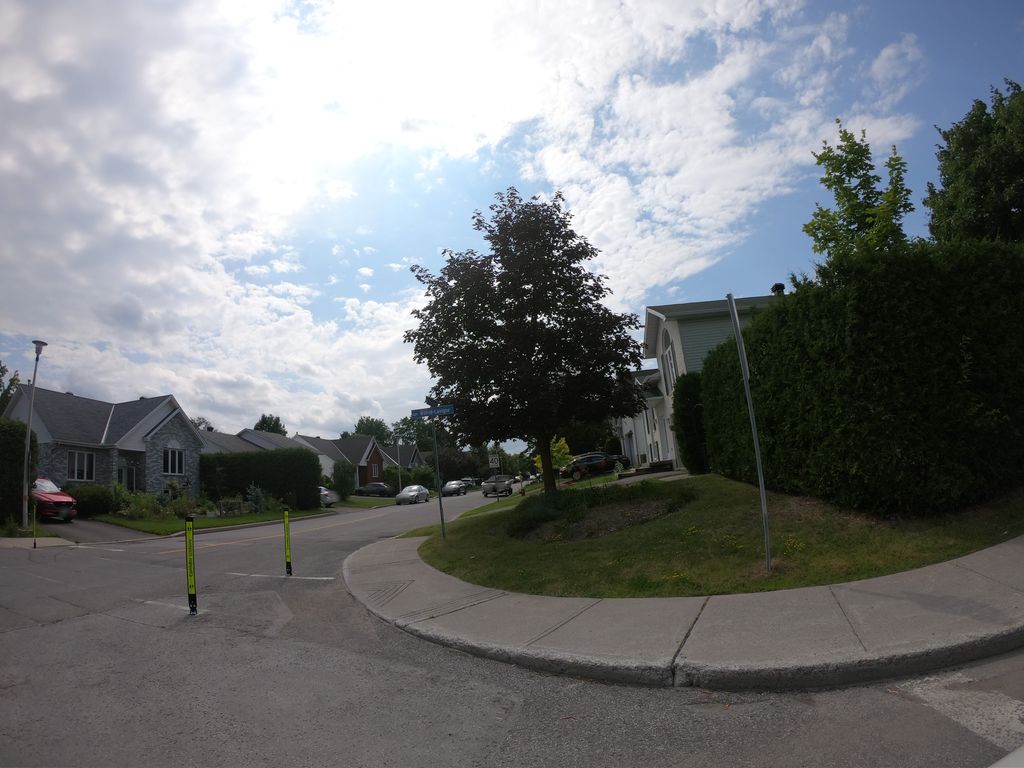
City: ottawa-gatineau